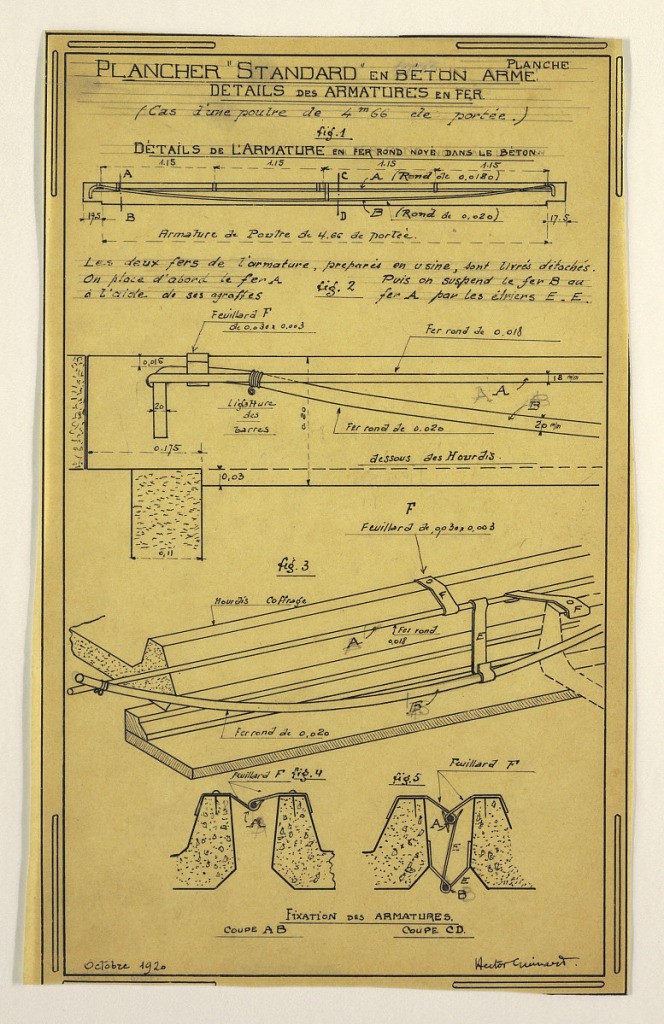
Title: Design for a Mass-Operational House Designed by Hector Guimard, Construction of Iron Supports
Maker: Hector Guimard, French, 1867–1942
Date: October 1920
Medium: Pen and black ink, graphite on tracing paper
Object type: Drawing
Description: Design for a mass-operational house by Guimard, detailing the construction of iron supports.